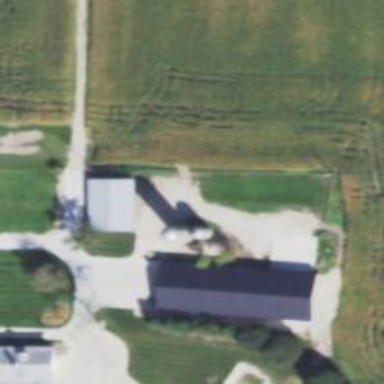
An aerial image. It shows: Silo.